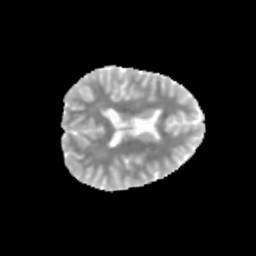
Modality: MD
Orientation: axial
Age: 11
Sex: female
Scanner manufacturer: siemens
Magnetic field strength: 3 T
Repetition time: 3.8 s
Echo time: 0.07 s